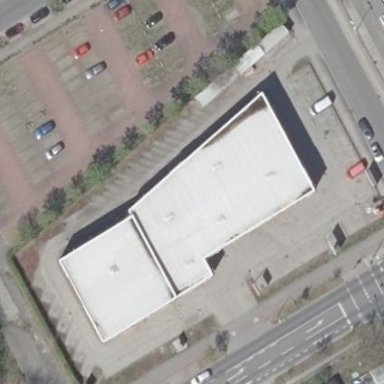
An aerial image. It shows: Retail building housing car repair shop.